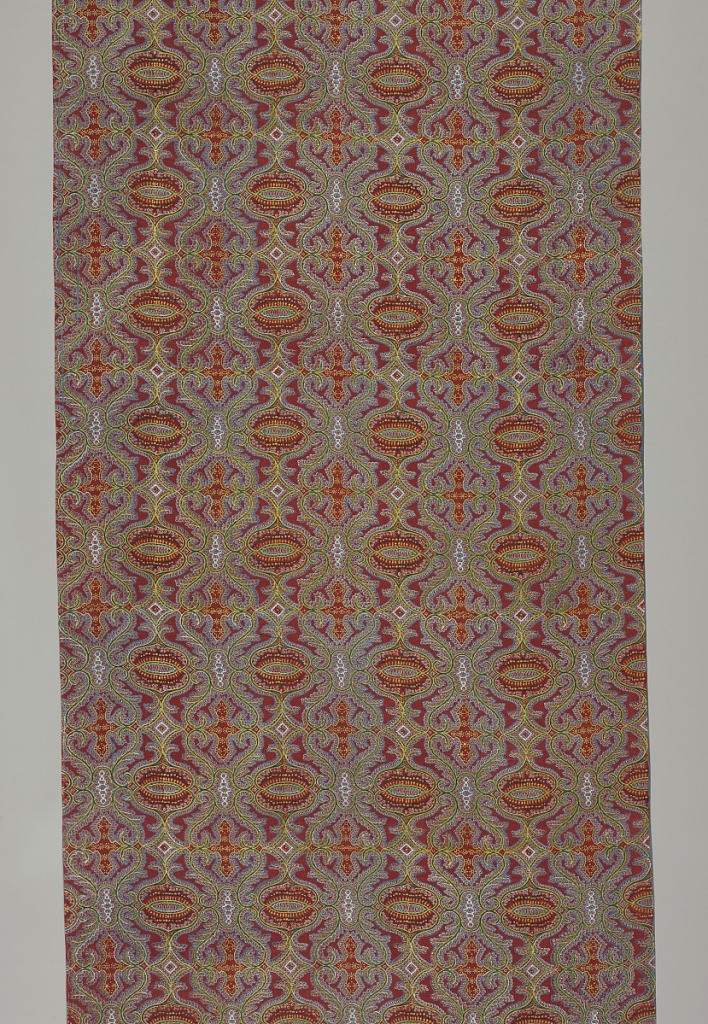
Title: Textile
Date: ca. 1800
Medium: cotton Technique: block printed on plain weave
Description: Regular arrangement of "paisley" style motifs in bright colors. The red color was printed using the "lapis" technique, which combines both a mordant and a discharging agent.